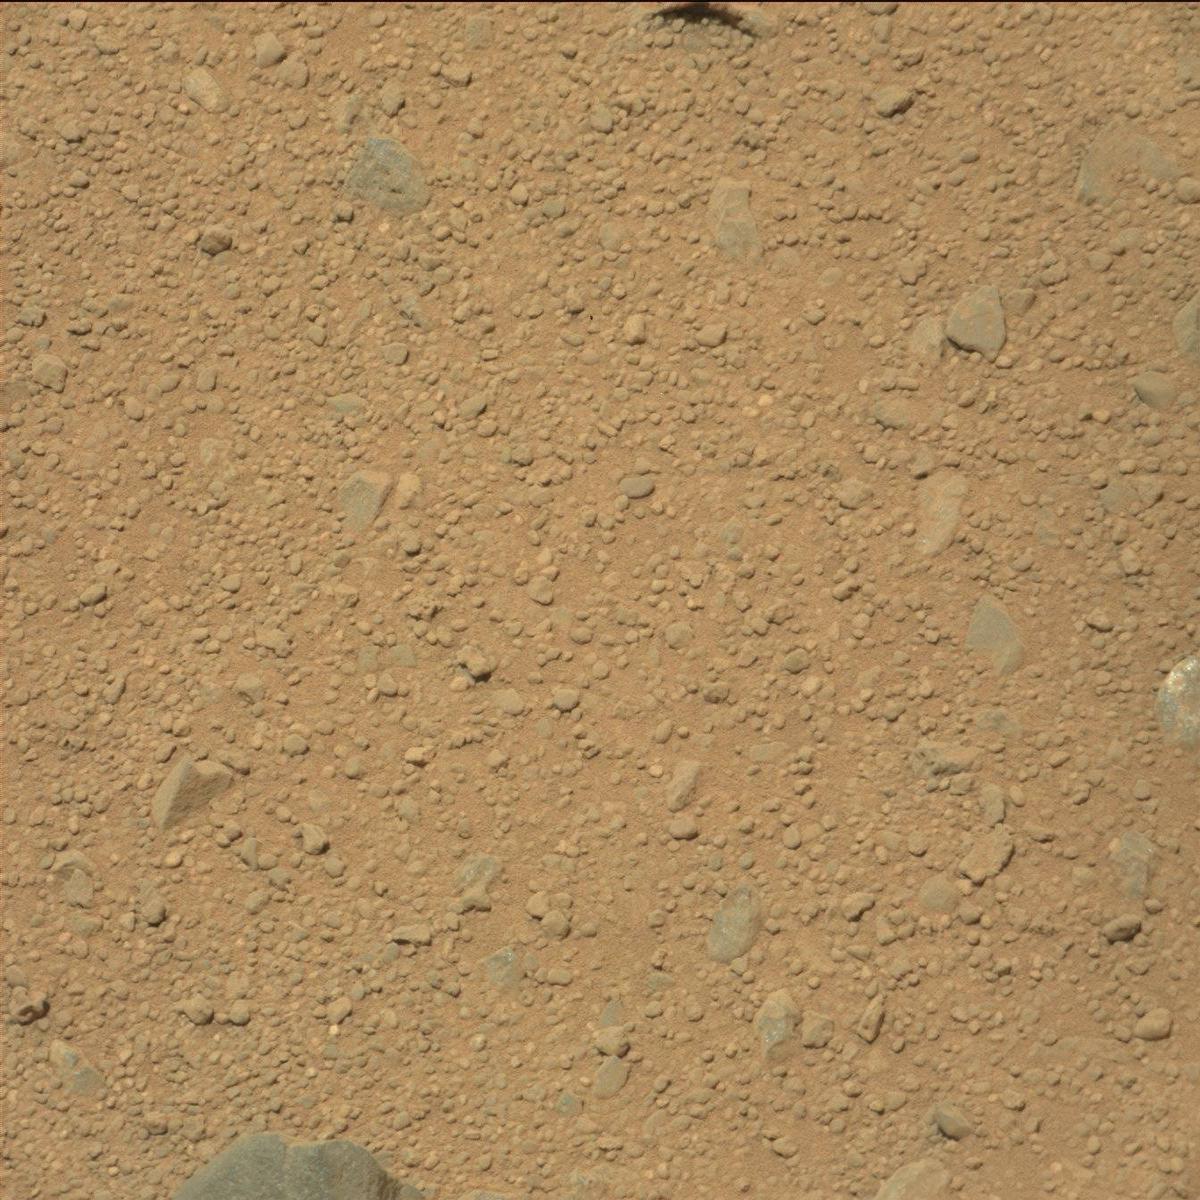
Terrain classes present: Bedrock, Sand / Soil